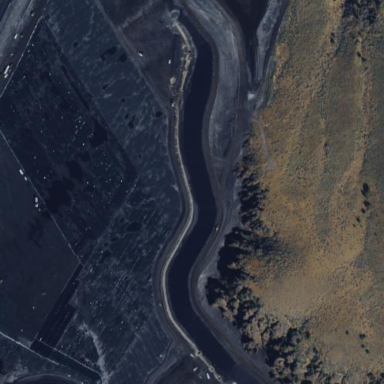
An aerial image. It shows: Man-made tailings pond.